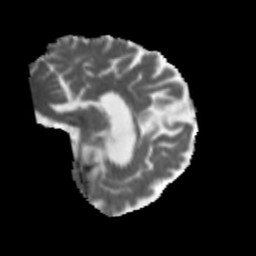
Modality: MD
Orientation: sagittal
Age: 48
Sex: male
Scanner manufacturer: siemens
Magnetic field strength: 3 T
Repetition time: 5.47 s
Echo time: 0.0854 s